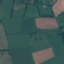
Land use / land cover: Pasture